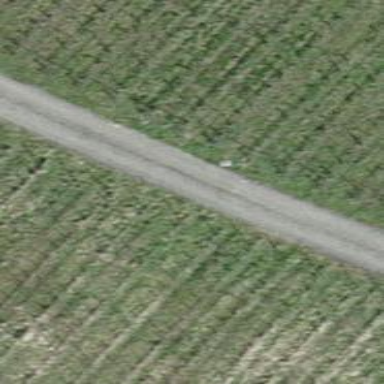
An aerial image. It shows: Well-maintained track road with grade 1 tracktype.